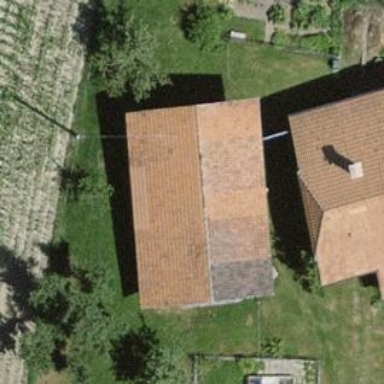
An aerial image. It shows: Rural barn.